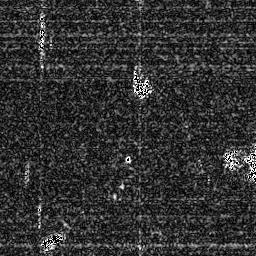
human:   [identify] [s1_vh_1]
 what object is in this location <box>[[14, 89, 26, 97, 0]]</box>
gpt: <ref>1 medium ship at the bottom left</ref>